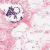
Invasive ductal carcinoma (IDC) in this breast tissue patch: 0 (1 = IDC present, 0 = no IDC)